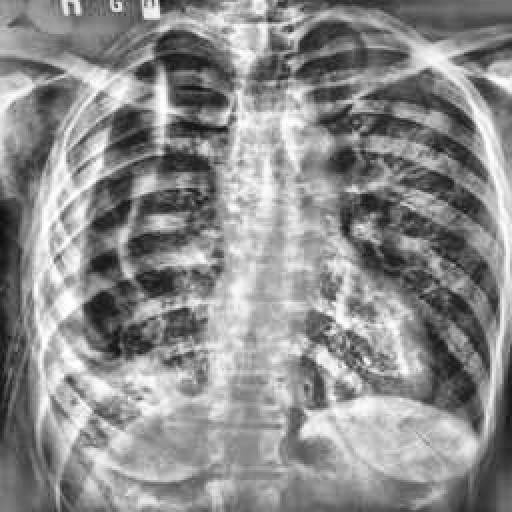
Finding: TUBERCULOSIS